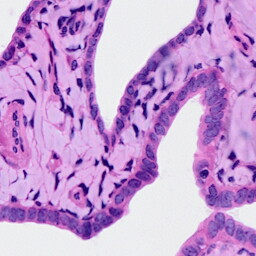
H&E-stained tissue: Ovarian